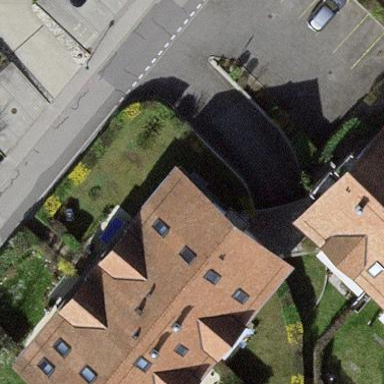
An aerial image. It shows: Image showing building with apartments.